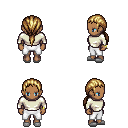
a pixel art fantasy rpg character, female body template, human, dark skin, white long-sleeve shirt, white pants, blonde ponytail hairstyle, bracelets, white slippers, four views (front, back, left, right), 2x2 character sprite sheet, small pixel art, hard edges, no anti-aliasing